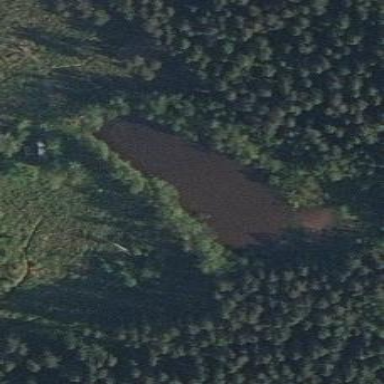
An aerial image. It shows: Peaceful pond surrounded by nature.